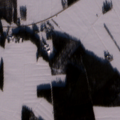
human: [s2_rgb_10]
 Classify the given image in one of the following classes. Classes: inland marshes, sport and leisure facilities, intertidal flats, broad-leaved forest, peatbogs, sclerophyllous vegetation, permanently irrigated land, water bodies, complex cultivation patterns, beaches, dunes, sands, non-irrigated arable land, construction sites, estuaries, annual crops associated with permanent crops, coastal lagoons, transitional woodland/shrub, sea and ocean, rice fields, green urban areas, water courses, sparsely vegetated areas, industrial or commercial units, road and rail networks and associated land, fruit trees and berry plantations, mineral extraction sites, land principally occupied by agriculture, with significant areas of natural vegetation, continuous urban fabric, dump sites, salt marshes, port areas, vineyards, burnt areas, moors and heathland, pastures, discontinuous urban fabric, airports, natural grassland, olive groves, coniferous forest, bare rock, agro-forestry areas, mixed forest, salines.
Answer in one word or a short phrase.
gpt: non-irrigated arable land, coniferous forest, mixed forest